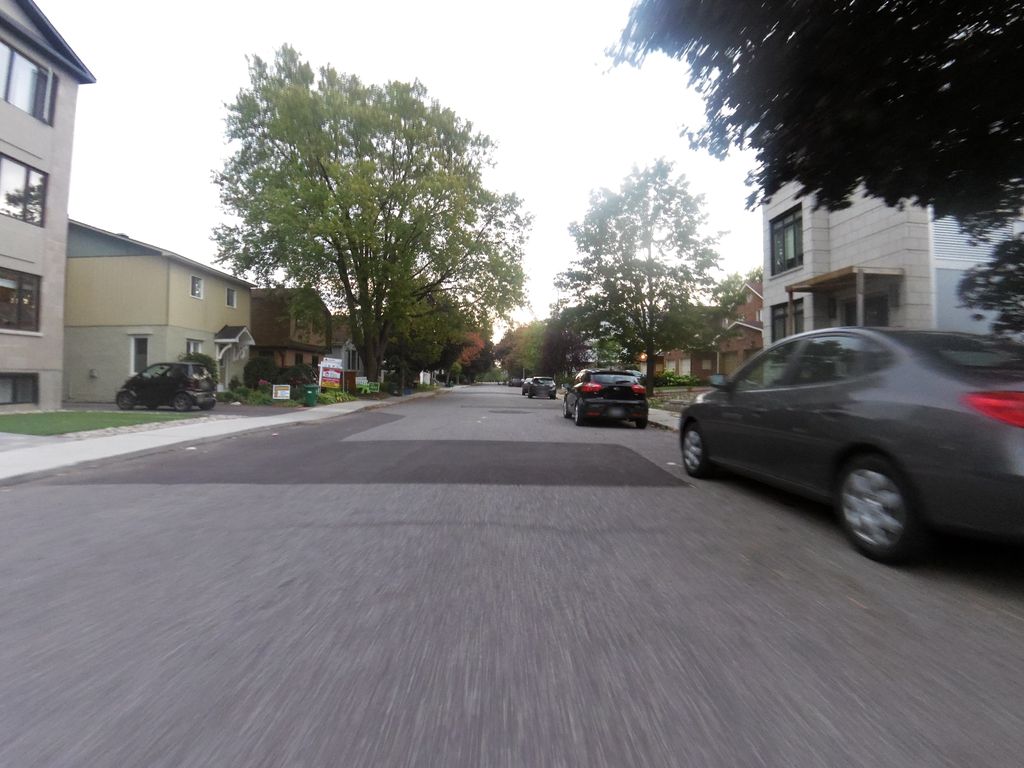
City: ottawa-gatineau